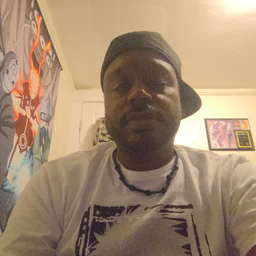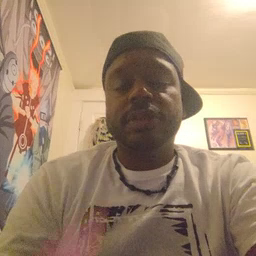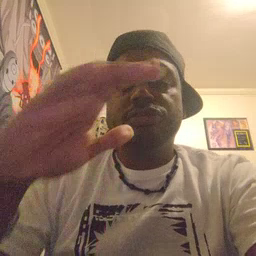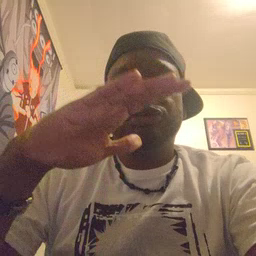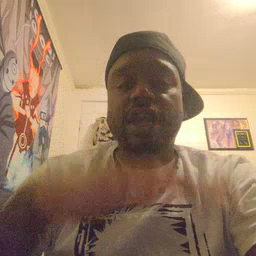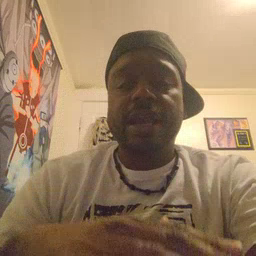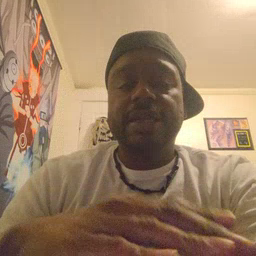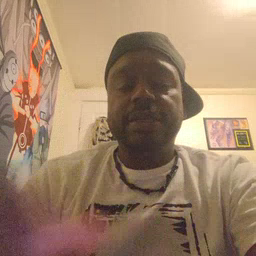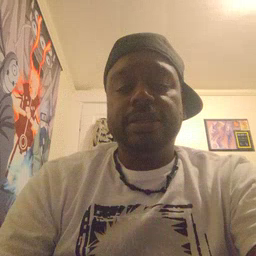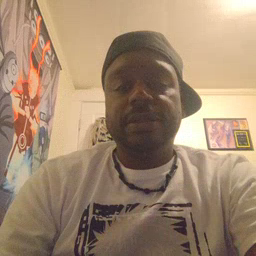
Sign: child